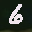
Label: 6